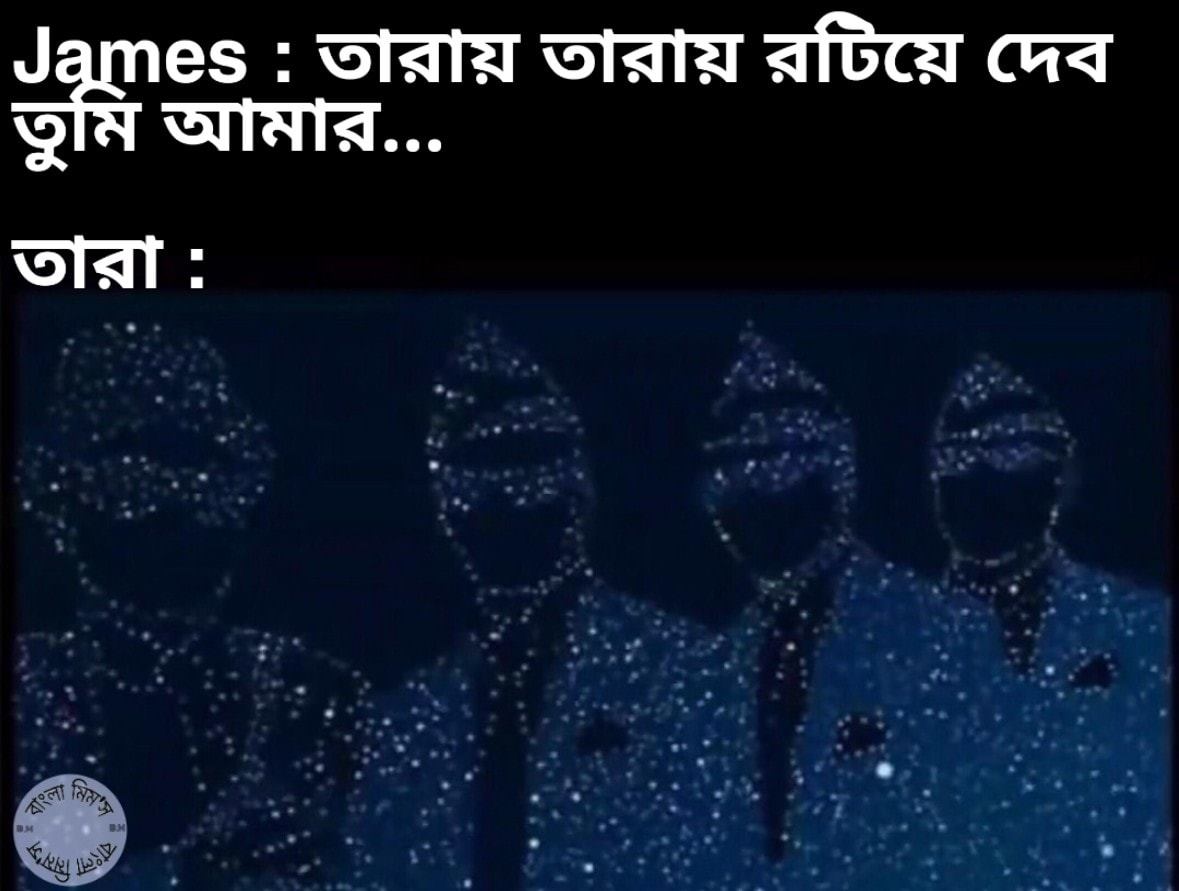
Caption: James :   তারায় তারায় রটিয়ে দেব তুমি আমার...     তারাঃ
Label: non-hate